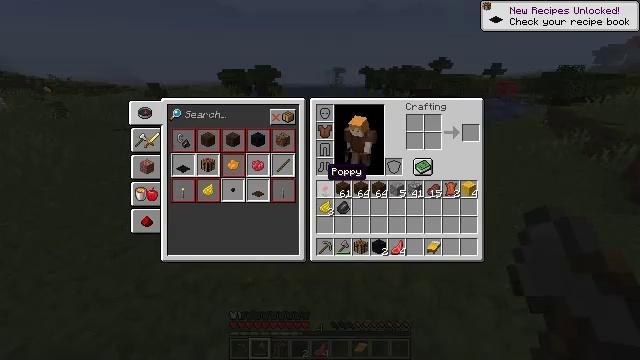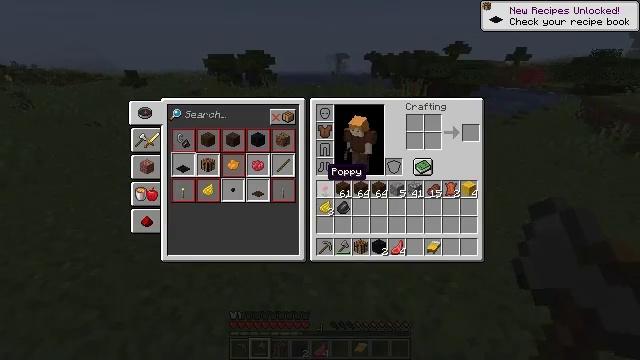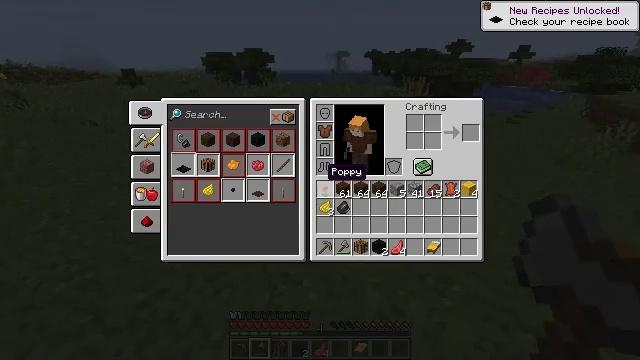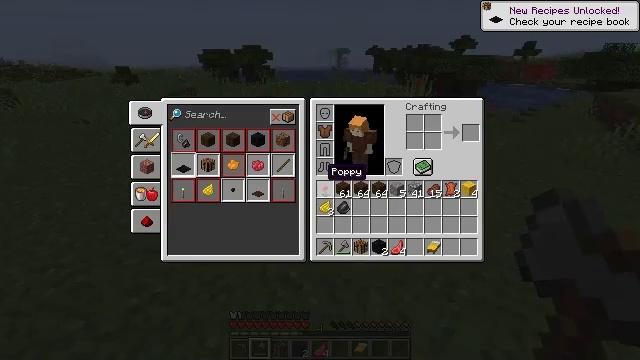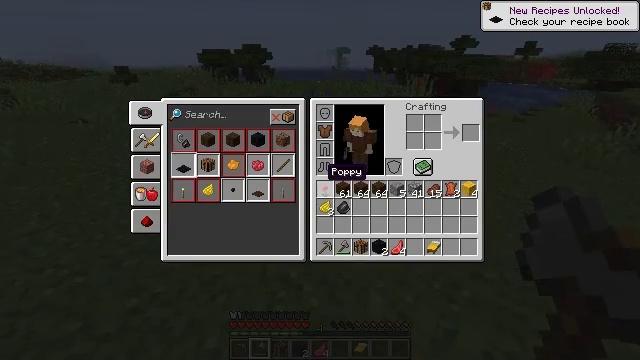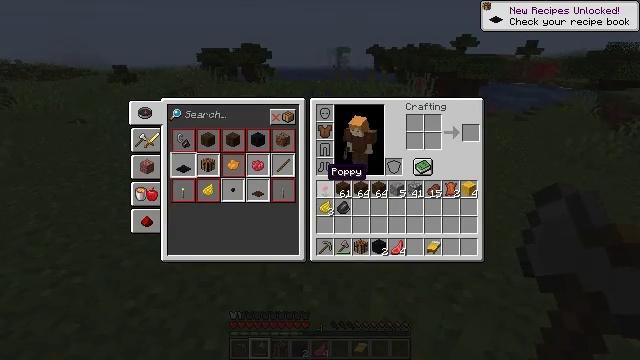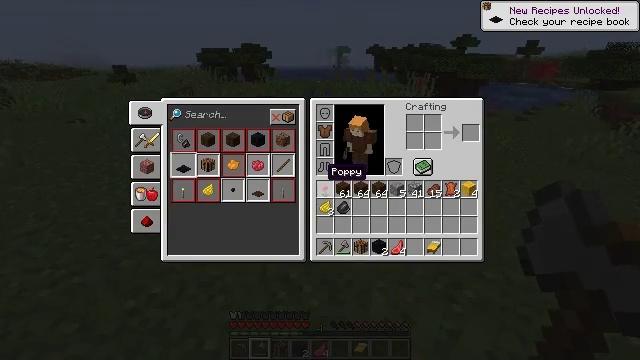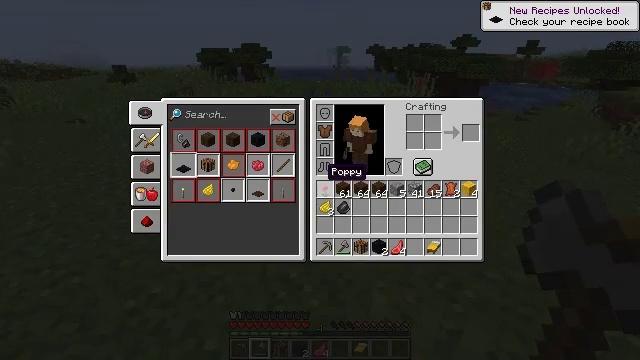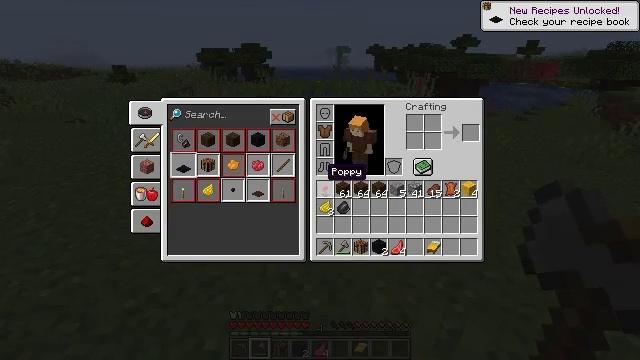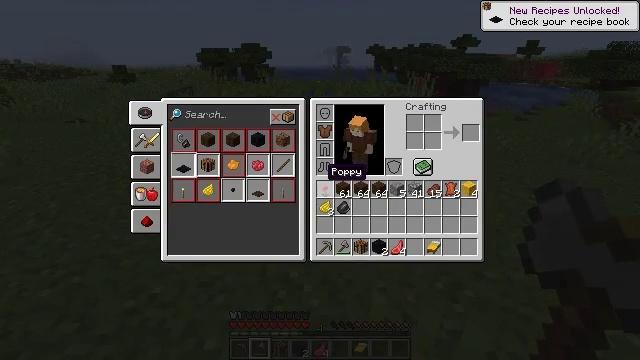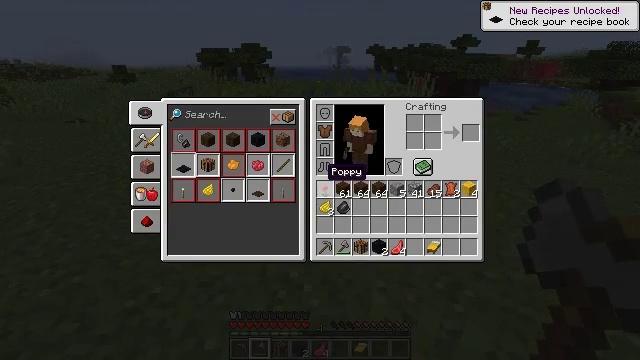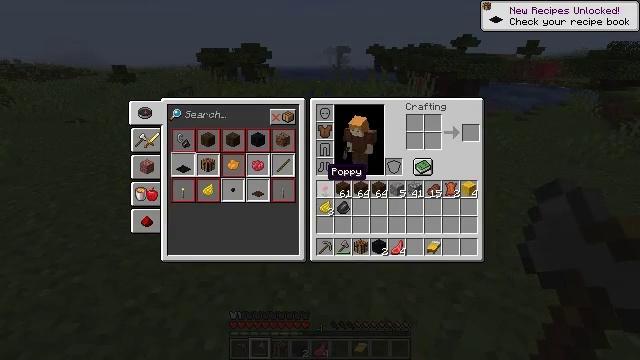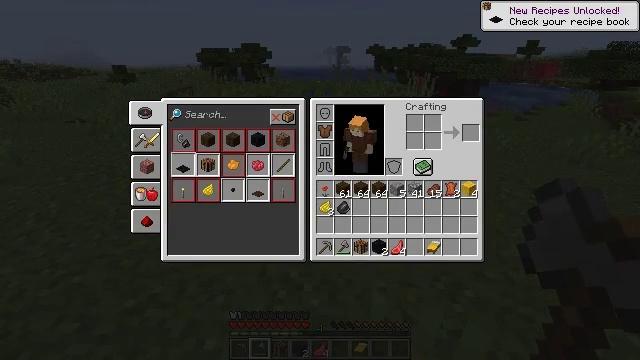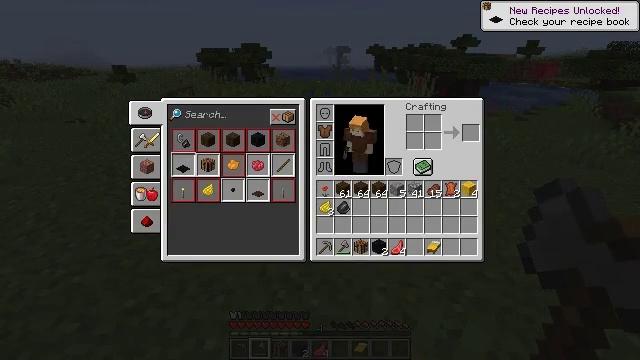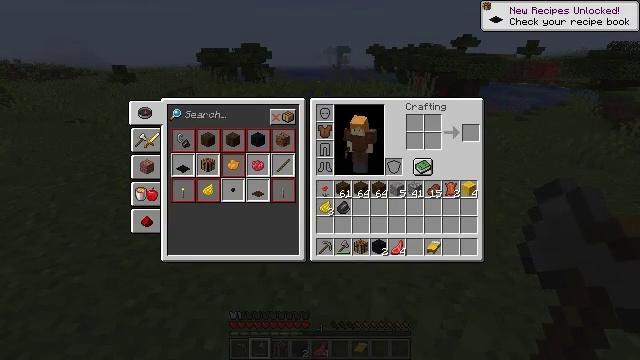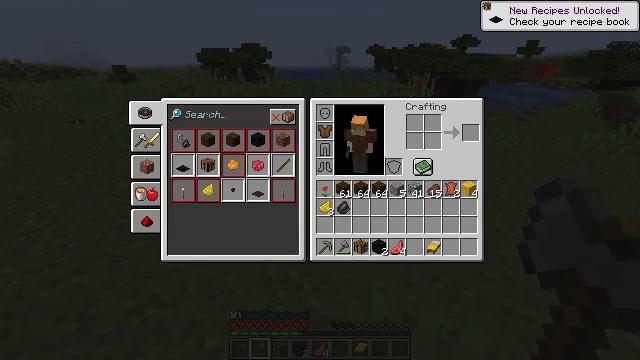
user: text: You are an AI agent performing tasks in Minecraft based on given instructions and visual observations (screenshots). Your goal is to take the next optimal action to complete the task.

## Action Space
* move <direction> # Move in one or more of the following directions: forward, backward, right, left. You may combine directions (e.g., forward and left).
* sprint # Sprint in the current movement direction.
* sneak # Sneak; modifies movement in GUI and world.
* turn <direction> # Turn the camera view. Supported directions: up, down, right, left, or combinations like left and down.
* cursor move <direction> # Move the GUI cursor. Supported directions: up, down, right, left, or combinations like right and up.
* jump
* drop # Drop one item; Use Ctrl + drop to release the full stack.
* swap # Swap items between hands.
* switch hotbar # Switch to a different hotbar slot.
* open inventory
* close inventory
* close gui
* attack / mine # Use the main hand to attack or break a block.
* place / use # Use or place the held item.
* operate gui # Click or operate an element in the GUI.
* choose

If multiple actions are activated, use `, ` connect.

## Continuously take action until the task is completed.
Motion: motion action
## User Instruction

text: Kill mobs.
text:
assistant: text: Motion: move forward, close inventory
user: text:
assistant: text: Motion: move forward, close inventory
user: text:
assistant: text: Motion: open gui
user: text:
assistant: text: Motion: no_op
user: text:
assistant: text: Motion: no_op
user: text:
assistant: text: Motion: no_op
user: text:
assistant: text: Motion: no_op
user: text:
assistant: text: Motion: no_op
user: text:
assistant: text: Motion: no_op
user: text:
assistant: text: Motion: no_op
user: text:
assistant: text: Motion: no_op
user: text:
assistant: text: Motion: no_op
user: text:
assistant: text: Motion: cursor move right
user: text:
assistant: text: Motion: cursor move right
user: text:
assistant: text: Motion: cursor move right
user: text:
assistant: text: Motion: no_op
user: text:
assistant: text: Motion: no_op
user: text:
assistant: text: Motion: no_op
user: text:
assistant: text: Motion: no_op
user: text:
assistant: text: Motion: no_op
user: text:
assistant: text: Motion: no_op
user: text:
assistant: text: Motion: no_op
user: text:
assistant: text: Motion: no_op
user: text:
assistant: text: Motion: close gui
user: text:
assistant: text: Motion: turn left and down
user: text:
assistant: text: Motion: turn left and down
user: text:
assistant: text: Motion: turn left
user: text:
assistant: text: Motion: move forward, turn left and up
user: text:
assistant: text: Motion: move forward, turn left and up
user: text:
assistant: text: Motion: move forward